Question: I find that when using a JOIN in SQLITE, I get a double of the column on which I joined the 2 tables. I need a way so that when I JOIN 2 TABLES, I can delete the duplicate column.
I want for there to be only one of the 2 circled rows:

This is the code that I am using to join the:
'''
SELECT *
FROM stops
JOIN stop_times ON stops.stop_id = stop_times.stop_id
'''
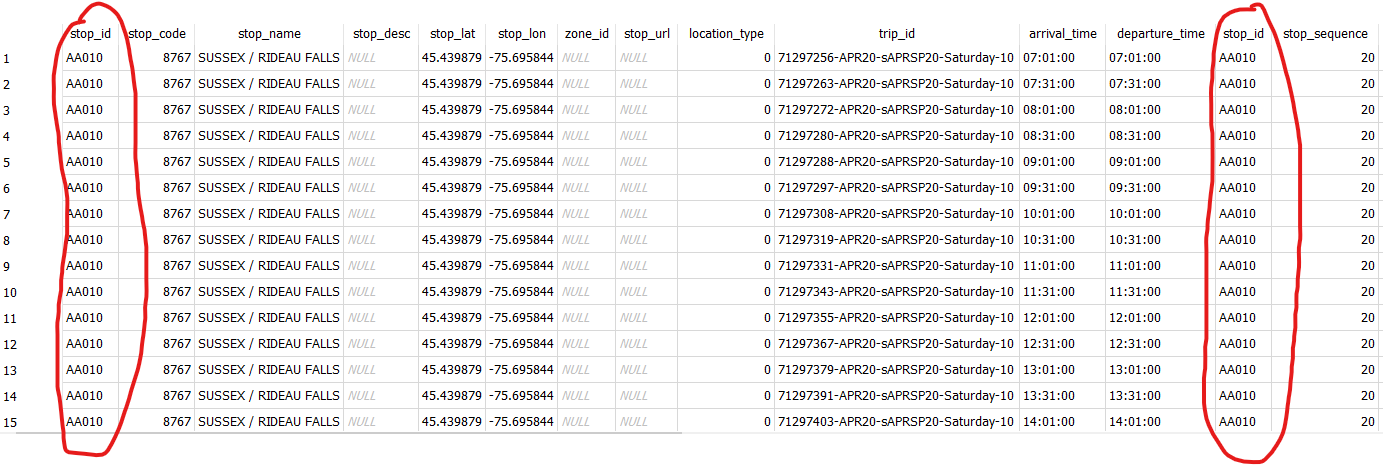
Answer: Replace 'SELECT *' with the list of columns and use table aliases in order to indicate the table that contains the column.
You didn't post the structure of the tables, so I can't give you a complete solution, but maybe the below SQL is enough in order for you to complete by yourself.
'''
SELECT s.stop_id
,s.stop_code
,t.arrival_time
,t.departure_time
FROM stops s
JOIN stop_times t
ON s.stop_id = t.stop_id
'''